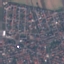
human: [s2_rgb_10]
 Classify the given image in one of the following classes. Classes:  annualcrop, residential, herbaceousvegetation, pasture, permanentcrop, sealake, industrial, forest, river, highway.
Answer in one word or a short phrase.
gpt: Residential